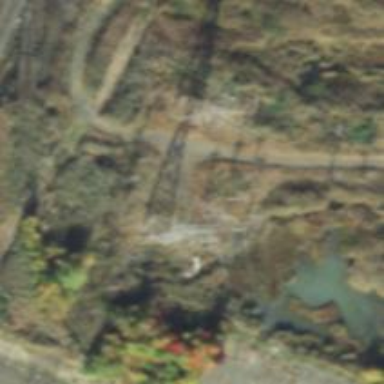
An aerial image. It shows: Lattice structure tower.